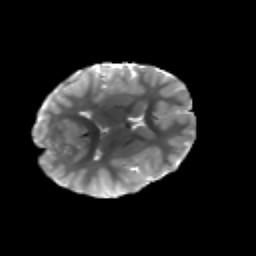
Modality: T2w
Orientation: axial
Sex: female
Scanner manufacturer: siemens
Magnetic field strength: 3 T
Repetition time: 5 s
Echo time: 0.071 s